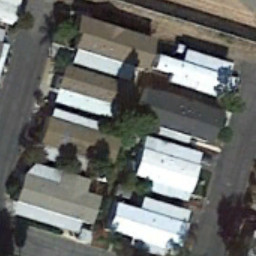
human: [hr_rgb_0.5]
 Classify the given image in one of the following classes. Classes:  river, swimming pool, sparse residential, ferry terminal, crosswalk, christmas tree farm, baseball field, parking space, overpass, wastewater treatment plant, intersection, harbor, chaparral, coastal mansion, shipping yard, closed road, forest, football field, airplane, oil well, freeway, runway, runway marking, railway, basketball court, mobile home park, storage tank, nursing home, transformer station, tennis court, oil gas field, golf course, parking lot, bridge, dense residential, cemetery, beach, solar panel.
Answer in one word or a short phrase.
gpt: mobile home park